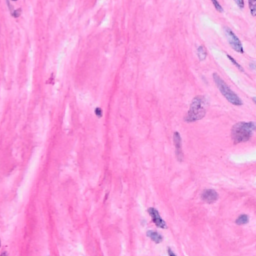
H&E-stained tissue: Breast